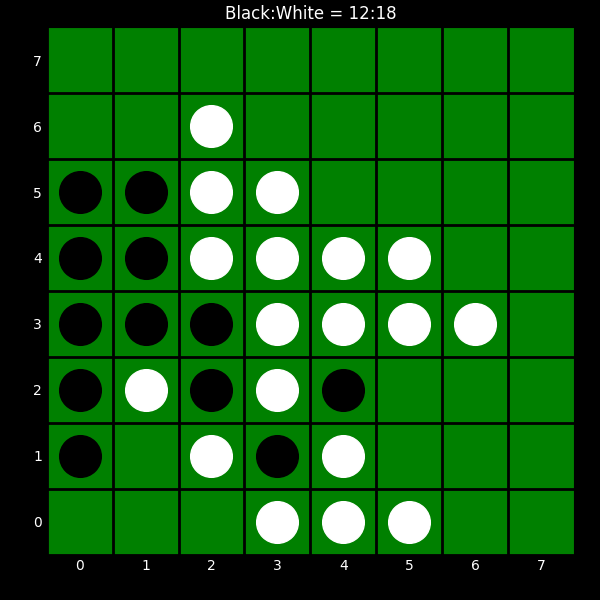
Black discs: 12
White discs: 18